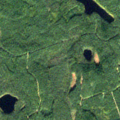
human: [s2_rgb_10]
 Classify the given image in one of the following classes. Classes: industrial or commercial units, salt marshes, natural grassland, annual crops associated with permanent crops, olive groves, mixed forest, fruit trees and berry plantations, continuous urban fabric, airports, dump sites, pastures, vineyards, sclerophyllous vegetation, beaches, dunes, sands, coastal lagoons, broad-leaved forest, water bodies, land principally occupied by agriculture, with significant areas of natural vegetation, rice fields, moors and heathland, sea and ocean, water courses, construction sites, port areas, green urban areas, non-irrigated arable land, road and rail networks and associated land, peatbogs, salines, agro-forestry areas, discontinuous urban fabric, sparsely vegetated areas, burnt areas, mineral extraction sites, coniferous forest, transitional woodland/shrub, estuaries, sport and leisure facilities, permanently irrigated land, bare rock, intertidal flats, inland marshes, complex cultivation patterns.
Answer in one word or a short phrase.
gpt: coniferous forest